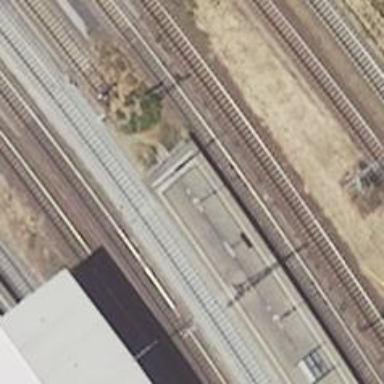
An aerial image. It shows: Railway signal.